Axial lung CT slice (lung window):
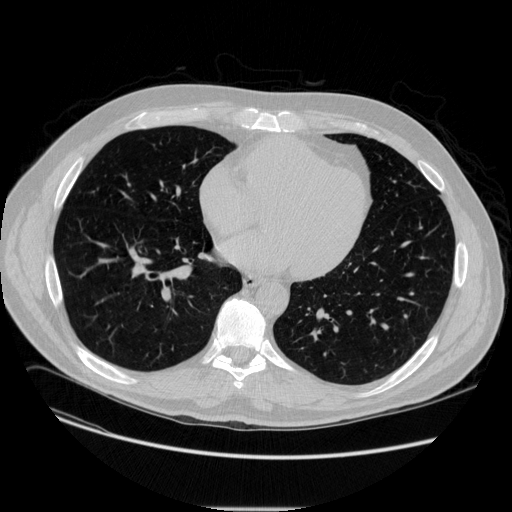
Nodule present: no